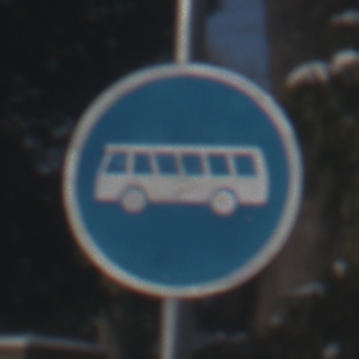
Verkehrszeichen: Busssonderstreifen
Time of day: MorningAfternoon
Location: Outdoor (Special)
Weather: Clear
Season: Winter
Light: Natural